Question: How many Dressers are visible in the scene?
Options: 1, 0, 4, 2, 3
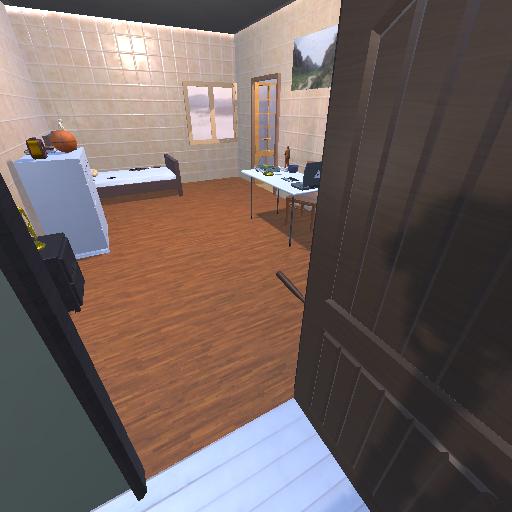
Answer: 1